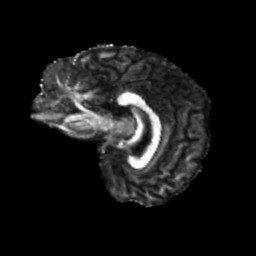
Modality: FA
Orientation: sagittal
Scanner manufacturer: siemens
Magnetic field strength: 3 T
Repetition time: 4 s
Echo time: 0.0594 s